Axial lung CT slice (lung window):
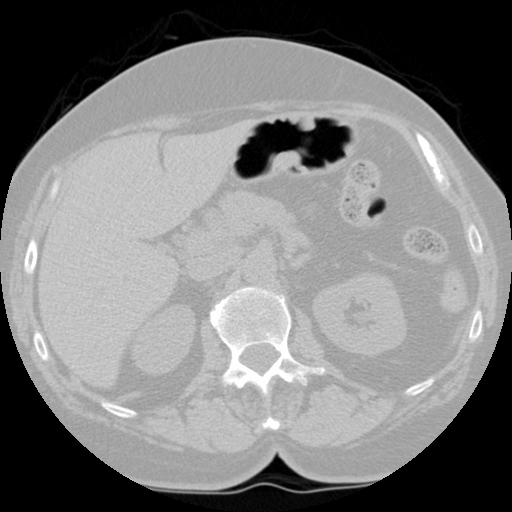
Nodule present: no